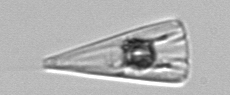
Label: Licmophora